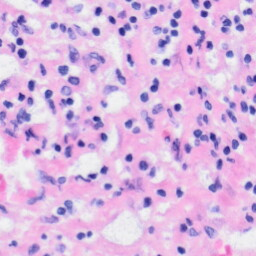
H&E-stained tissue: Liver